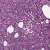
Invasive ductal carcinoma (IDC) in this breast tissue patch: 1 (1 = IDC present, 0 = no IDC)